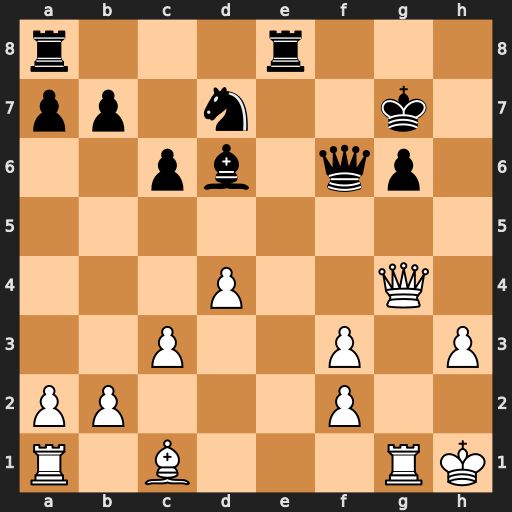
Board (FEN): r3r3/pp1n2k1/2pb1qp1/8/3P2Q1/2P2P1P/PP3P2/R1B3RK
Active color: w
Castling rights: -
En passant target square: -
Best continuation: Qxd7+ Re7 Qg4